Aerial crown-view tile of a tropical tree (Barro Colorado Island, Panama), acquired 20241112:
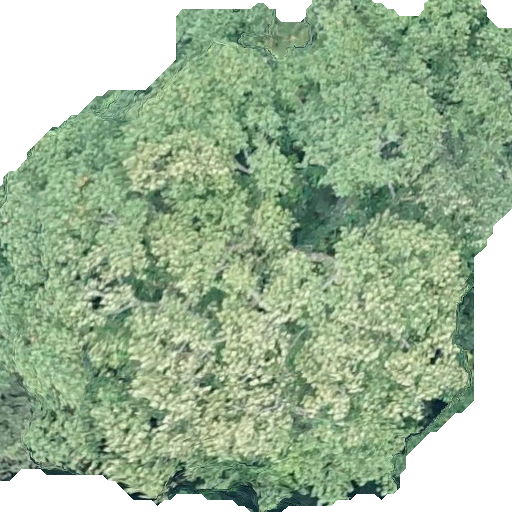
Species: Hieronyma alchorneoides
GBIF accepted scientific name: Hieronyma alchorneoides
Crown area: 371.824 m²